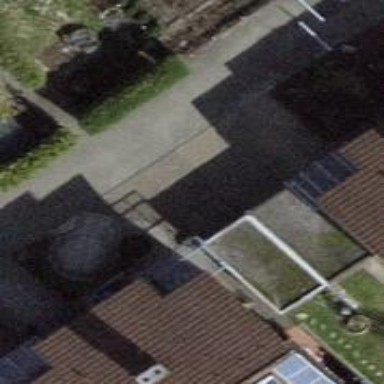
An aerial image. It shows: Garage building.